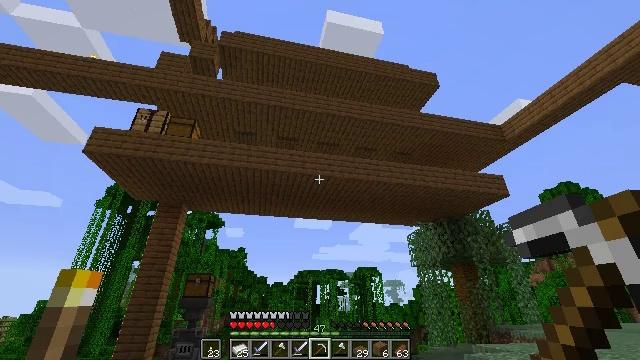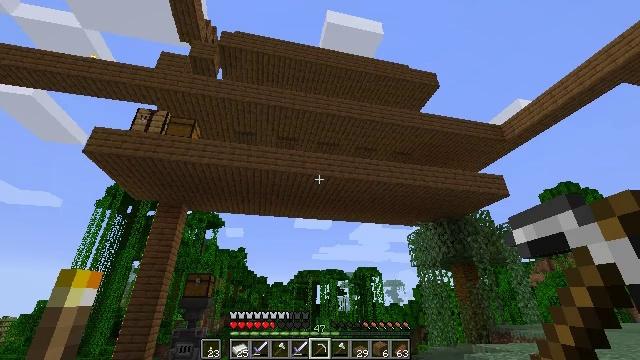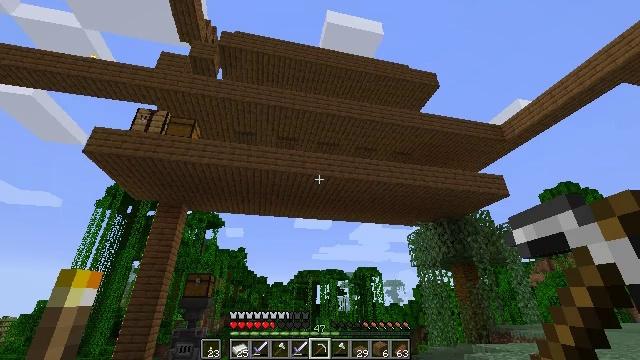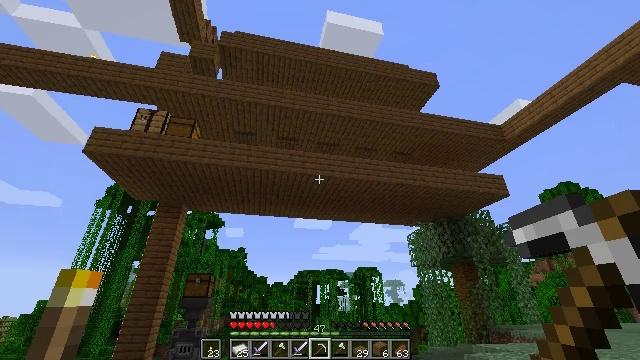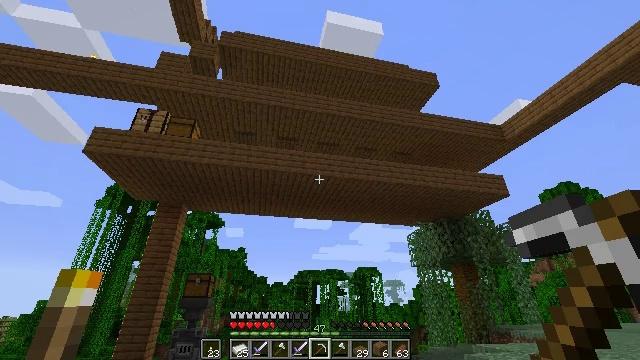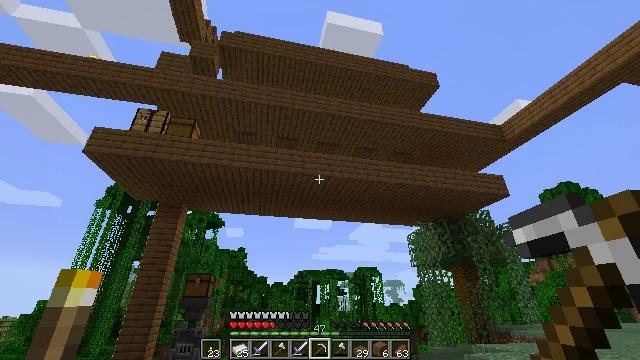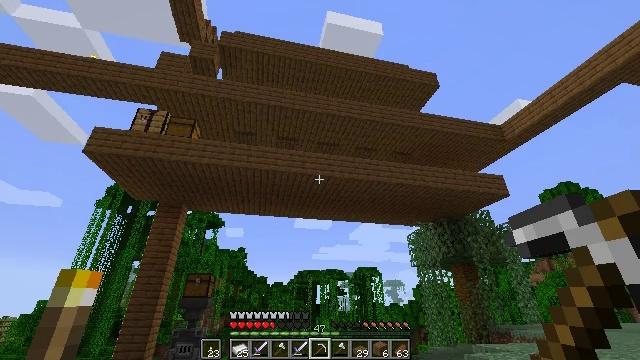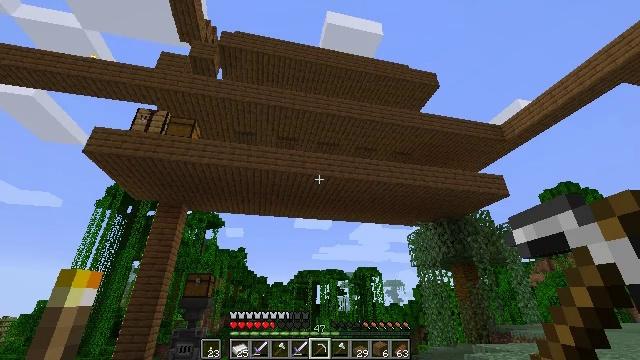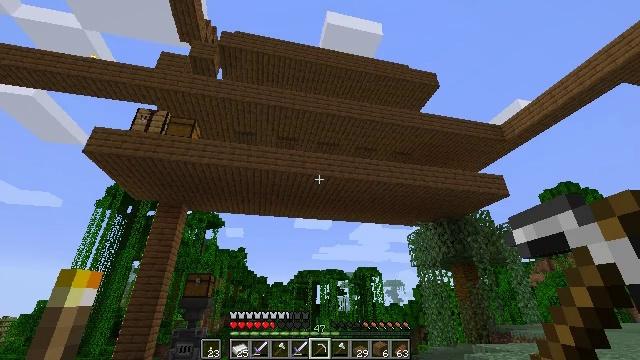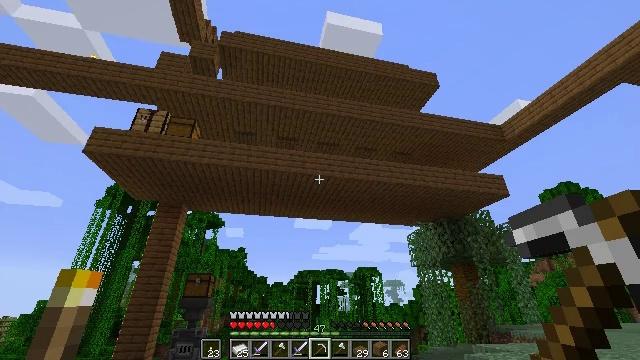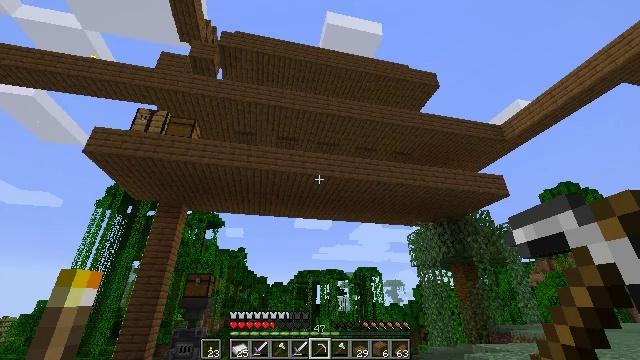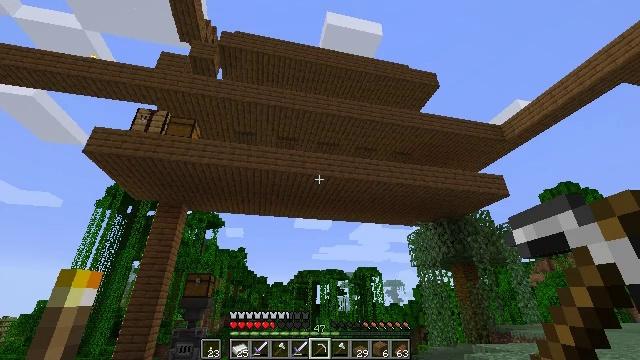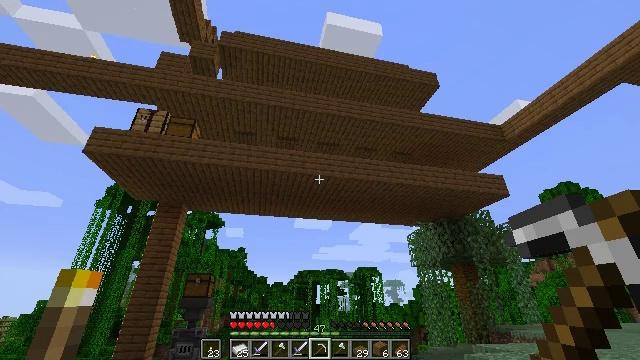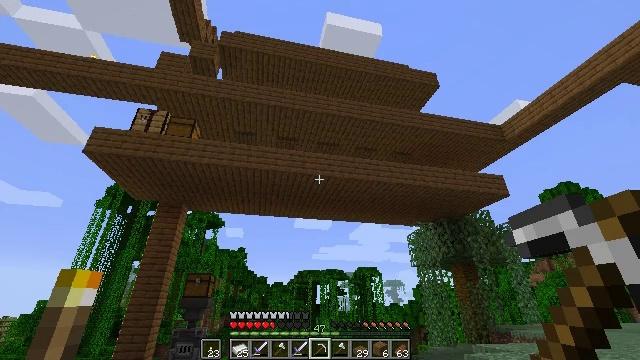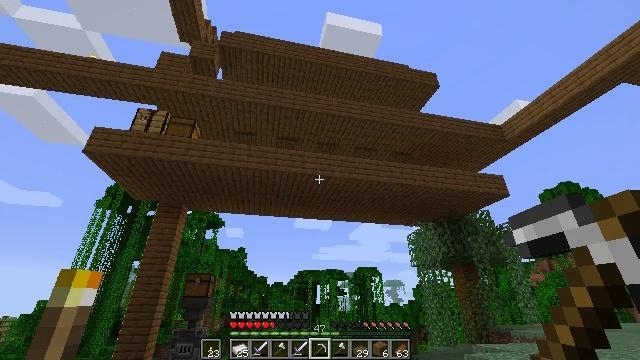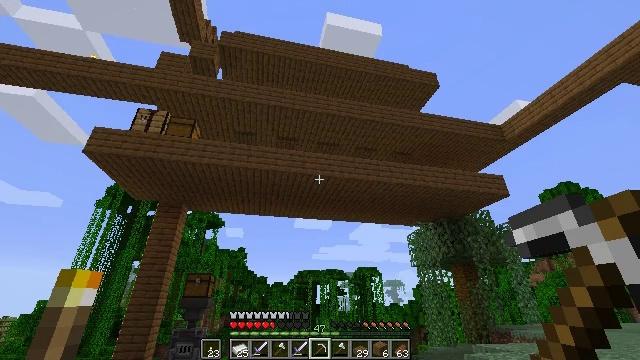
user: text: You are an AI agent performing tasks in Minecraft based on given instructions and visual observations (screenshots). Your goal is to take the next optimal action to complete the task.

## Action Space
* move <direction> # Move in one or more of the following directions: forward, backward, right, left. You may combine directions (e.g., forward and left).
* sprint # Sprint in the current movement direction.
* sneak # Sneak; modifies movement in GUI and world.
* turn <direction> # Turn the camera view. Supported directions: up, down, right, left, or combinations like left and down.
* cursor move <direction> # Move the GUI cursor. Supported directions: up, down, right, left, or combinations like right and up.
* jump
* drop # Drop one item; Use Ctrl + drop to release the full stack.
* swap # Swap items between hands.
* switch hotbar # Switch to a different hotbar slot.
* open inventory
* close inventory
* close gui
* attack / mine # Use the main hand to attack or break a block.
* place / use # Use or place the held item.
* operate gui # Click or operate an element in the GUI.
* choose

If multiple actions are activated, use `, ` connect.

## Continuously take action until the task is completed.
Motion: motion action
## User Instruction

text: Break spruce planks from a structure.
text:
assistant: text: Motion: no_op
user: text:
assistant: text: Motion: no_op
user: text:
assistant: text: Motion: no_op
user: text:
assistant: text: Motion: no_op
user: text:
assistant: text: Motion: no_op
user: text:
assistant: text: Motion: no_op
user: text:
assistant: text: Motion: no_op
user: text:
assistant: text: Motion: no_op
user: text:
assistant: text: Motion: no_op
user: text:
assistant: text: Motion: no_op
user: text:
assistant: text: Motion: no_op
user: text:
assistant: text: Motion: no_op
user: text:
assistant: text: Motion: no_op
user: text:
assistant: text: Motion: no_op
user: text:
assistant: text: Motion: no_op
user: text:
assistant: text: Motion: no_op
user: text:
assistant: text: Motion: no_op
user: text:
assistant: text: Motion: no_op
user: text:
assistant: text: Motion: no_op
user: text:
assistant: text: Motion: no_op
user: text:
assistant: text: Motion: no_op
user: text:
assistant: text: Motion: no_op
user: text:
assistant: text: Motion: no_op
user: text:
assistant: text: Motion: no_op
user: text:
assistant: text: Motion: no_op
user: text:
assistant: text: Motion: no_op
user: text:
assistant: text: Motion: no_op
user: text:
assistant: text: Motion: no_op
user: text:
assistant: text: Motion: no_op
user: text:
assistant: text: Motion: no_op